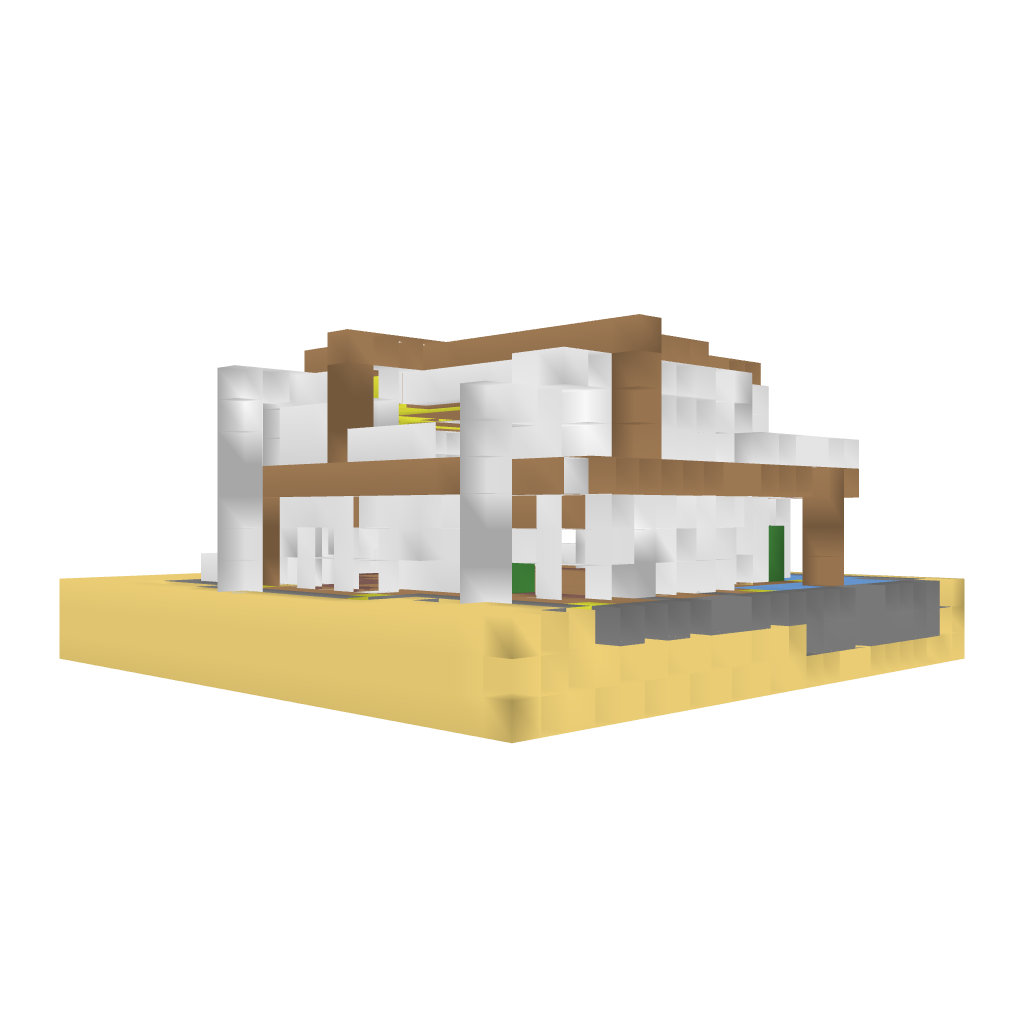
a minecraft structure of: Modern House [1.4] a lot of glass 3 block of earth blocked structure no roof